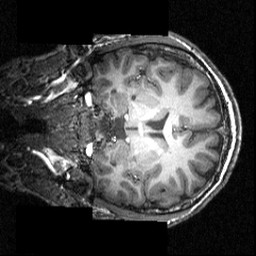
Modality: T1w
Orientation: coronal
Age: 20
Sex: male
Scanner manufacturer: siemens
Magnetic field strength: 3.951 T
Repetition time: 1.5 s
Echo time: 0.00335 s